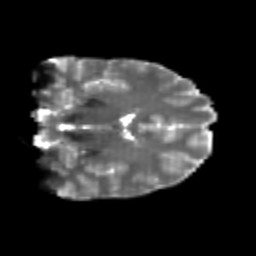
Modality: T2w
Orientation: coronal
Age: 24
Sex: male
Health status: healthy
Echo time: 0.074 s